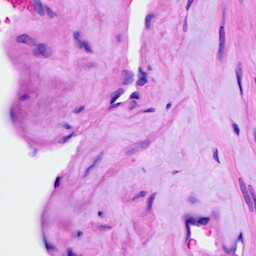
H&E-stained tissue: Ovarian